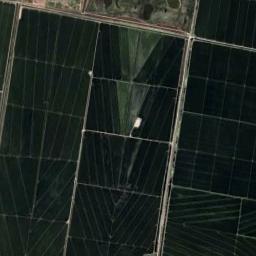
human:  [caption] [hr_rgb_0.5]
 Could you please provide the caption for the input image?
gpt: More than ten neatly arranged green rectangular farm fields .

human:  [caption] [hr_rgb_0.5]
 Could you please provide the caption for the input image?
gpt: Several dirt roads are in rectangular farmlands .

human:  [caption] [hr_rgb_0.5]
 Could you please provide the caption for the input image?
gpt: Several dark green rectangular farmlands are arranged in neat rows .

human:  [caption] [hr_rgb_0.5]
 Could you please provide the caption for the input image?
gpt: There are some deep green rectangular farmland .

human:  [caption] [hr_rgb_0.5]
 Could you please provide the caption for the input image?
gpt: There are some green rectangular farmlands .